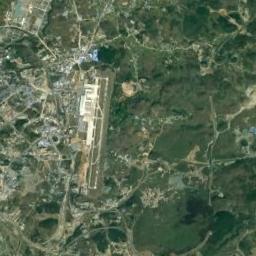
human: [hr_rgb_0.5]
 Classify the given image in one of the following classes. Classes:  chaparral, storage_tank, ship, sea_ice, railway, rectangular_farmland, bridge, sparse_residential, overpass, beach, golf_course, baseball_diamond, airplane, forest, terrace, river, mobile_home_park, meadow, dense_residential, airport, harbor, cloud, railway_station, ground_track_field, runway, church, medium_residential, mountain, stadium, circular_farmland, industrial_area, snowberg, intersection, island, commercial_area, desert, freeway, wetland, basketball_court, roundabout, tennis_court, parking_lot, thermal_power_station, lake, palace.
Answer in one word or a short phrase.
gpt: airport